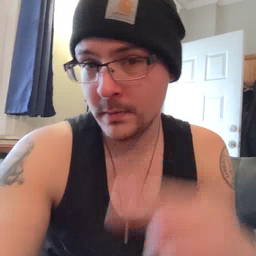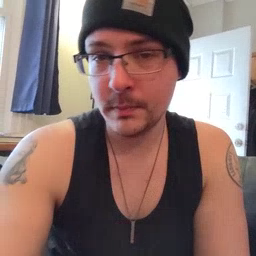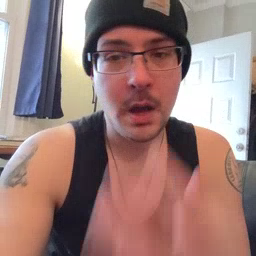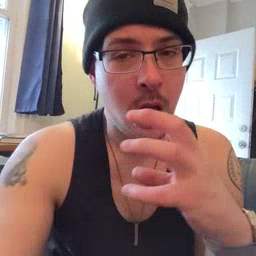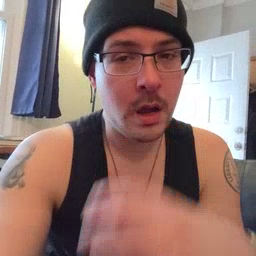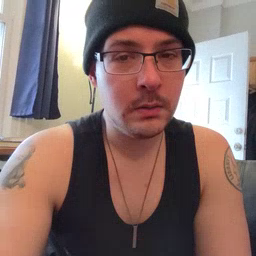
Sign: hot